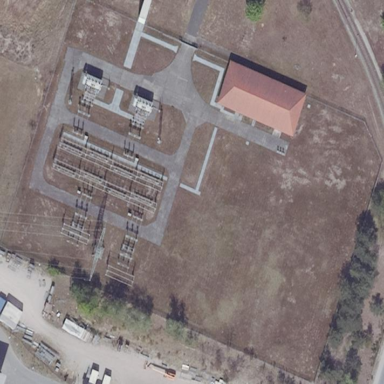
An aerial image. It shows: Industrial substation surrounded by fence.